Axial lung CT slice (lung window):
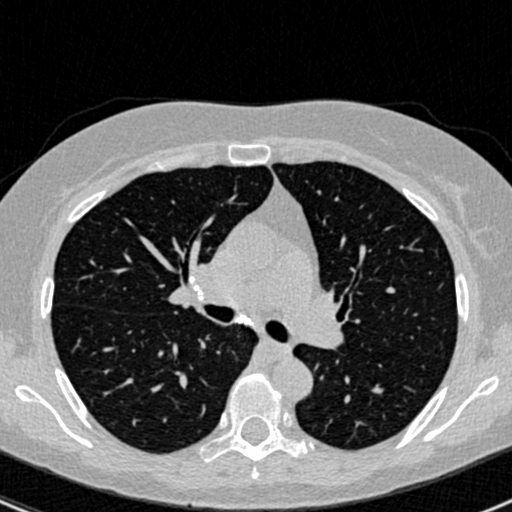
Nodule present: no